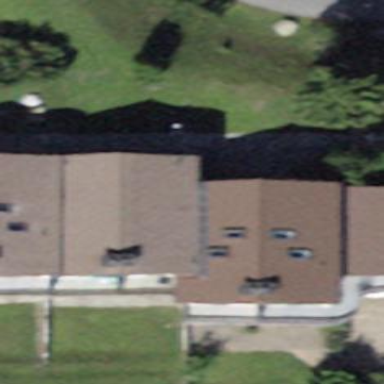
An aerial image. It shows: Gabled building with the roof oriented along its structure.